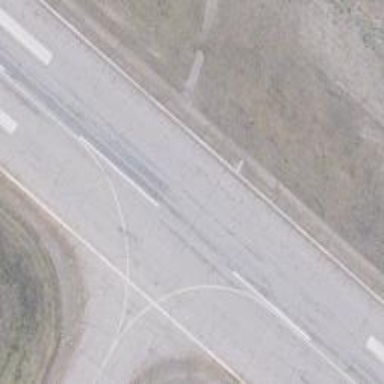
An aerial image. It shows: Asphalt runway at the airport.